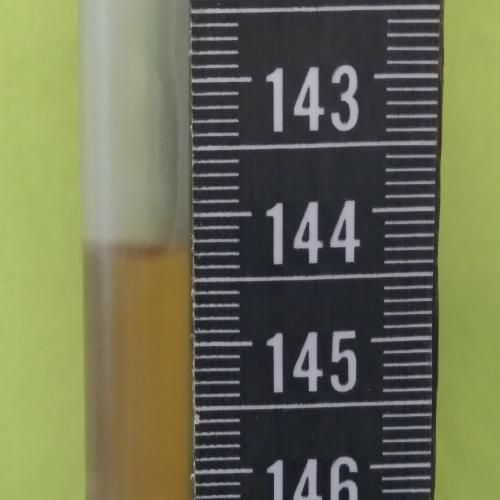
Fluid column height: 144.3 cm